Question:
I made time picker in my app like the above. Each number is a different 'ListWheelScrollView' and I would like to set an initial value for them. How can I do this?
'''
List<Widget> createNumbers(context, maxNum) {
List<Widget> widgets = [];
for (int i = 0; i <= maxNum; i++) {
widgets.add(
Text(
i.toString(),
style: Theme.of(context).textTheme.headline6,
),
);
}
return widgets;
}
double itemExtent = 20;
//^^These parts are for decoration and generating the numbers)^^
int initialNumber = 11; // I want this to be the initial number
return ListWheelScrollView(
itemExtent: itemExtent,
physics: FixedExtentScrollPhysics(),
children: createNumbers(context, 59),
);
'''
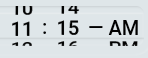
Answer: you can't set default value for ListWheelScrollView, but what if you jump to that value after build:
'''
initListData(_) async {
_controller.jumpToItem(/* index of your default value */);
}
@override
void initState() {
super.initState();
WidgetsBinding.instance.addPostFrameCallback(initListData);
}
'''